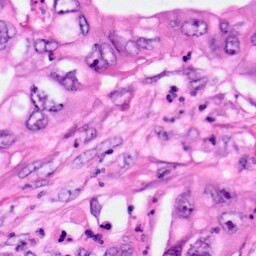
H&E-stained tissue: Pancreatic